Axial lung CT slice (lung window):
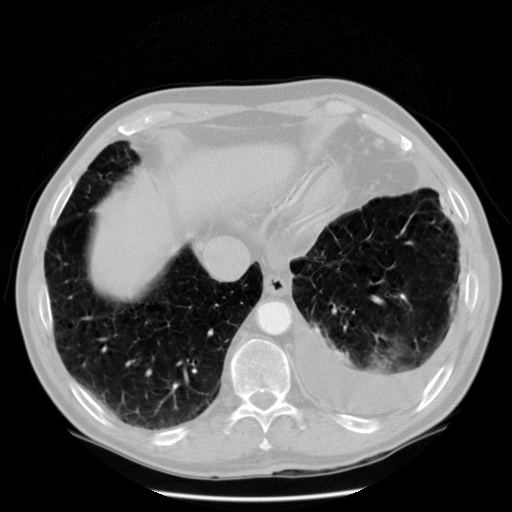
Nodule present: no